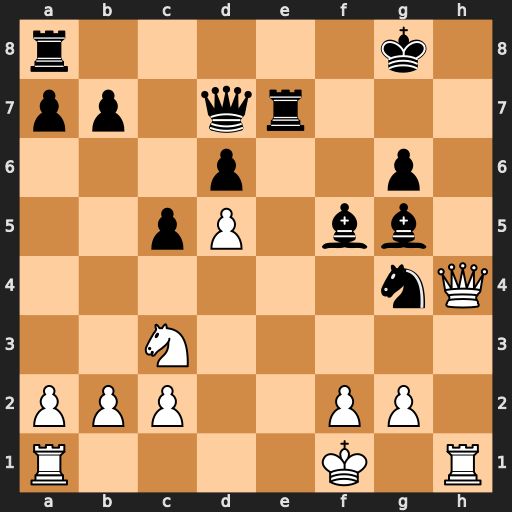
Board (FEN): r5k1/pp1qr3/3p2p1/2pP1bb1/6nQ/2N5/PPP2PP1/R4K1R
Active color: w
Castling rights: -
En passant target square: -
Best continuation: Qh8+ Kf7 Rh7#